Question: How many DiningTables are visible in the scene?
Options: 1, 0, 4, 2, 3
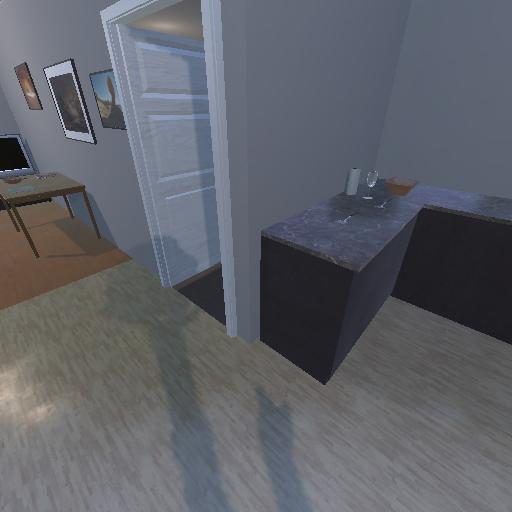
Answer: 1